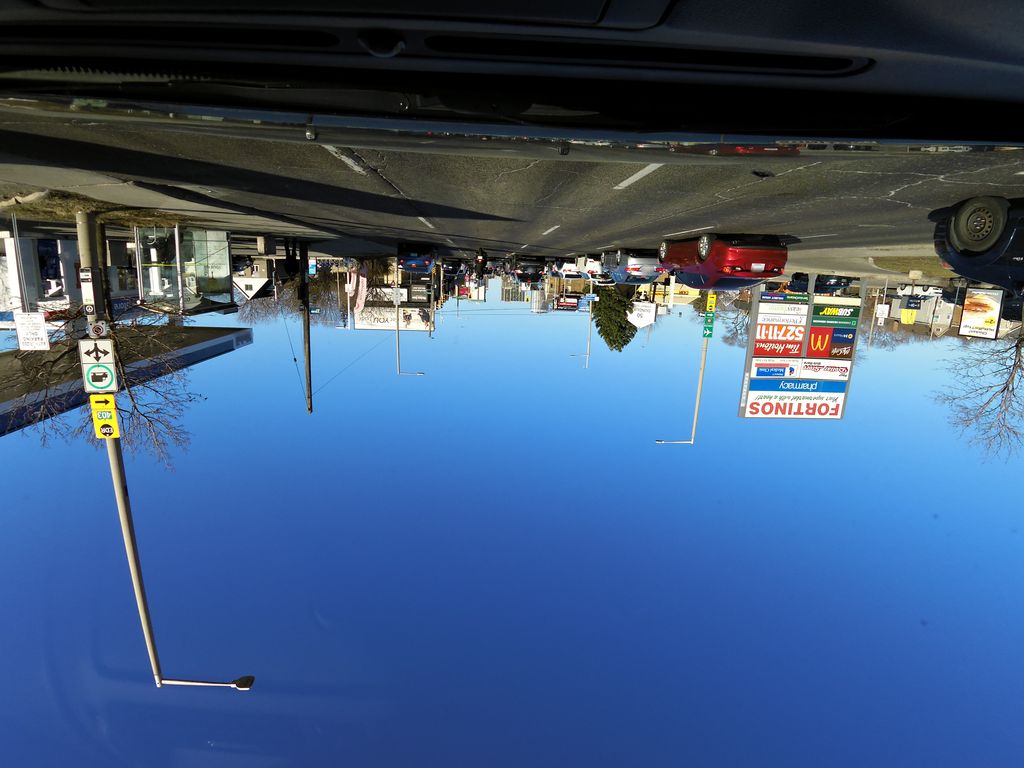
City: hamilton